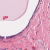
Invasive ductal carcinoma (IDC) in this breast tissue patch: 0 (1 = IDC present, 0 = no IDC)